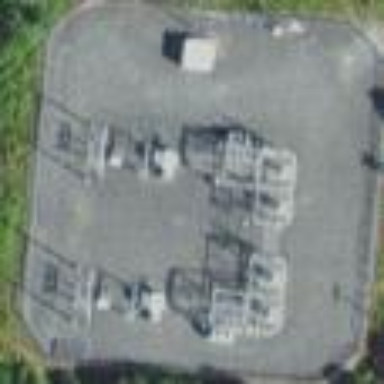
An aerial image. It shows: Distribution substation surrounded by fence.